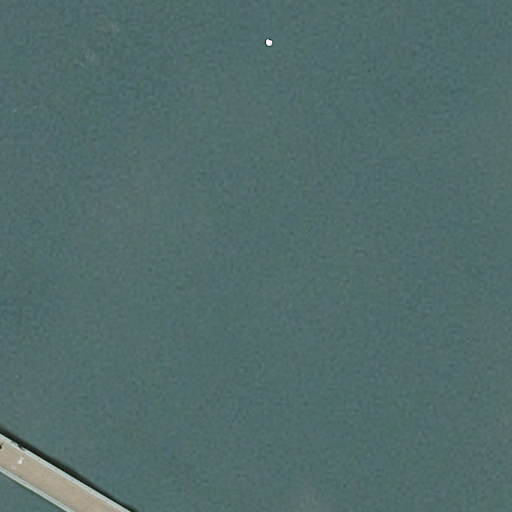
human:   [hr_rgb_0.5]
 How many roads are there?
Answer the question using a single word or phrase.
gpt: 1

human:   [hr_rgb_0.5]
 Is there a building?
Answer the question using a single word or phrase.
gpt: no

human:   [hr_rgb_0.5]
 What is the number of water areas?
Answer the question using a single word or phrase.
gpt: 1

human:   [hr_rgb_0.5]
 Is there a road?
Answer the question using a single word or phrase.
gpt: yes

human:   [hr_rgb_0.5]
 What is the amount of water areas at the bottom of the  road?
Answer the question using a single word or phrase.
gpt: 0

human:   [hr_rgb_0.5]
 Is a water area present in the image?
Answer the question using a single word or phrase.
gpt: yes

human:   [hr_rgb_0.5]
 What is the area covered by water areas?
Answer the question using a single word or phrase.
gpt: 10631m2

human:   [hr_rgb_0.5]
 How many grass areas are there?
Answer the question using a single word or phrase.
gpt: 0

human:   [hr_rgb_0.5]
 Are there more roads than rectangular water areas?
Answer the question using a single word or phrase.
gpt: no

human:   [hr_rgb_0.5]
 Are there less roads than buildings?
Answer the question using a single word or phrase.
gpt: no

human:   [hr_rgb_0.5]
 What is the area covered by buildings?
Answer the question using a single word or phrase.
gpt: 0m2

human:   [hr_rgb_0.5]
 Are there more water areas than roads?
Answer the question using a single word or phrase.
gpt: no

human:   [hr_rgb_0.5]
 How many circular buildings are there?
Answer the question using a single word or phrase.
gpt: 0

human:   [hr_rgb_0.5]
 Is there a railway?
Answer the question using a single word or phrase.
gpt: no

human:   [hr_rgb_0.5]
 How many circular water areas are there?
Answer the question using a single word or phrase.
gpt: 0

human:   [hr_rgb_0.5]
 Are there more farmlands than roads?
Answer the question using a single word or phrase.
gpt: no

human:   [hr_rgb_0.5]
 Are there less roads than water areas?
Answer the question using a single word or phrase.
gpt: no

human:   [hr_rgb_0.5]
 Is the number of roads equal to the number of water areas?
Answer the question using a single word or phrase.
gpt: yes

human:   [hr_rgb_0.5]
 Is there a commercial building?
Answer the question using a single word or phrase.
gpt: no

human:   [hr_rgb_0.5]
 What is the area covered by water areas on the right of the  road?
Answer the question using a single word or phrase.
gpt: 0m2

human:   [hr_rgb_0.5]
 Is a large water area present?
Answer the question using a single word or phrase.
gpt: yes

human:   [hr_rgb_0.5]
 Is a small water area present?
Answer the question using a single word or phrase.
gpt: no

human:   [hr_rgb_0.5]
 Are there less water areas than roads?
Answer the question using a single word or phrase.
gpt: no

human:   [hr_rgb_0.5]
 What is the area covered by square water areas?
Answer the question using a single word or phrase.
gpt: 0m2

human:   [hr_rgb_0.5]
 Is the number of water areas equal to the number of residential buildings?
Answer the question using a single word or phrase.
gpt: no

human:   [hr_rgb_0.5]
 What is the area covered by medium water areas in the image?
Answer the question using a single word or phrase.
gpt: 0m2

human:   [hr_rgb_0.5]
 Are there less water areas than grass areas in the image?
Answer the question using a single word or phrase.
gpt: no

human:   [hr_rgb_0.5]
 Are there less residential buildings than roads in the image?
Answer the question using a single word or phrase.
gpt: yes

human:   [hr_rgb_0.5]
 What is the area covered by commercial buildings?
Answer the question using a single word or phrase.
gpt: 0m2

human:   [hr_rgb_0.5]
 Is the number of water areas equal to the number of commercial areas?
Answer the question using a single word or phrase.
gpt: no

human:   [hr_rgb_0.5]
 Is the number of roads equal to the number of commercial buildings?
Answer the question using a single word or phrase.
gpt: no

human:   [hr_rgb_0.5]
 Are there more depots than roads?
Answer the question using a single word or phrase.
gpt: no

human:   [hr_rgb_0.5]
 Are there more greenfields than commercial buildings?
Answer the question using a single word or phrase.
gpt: no

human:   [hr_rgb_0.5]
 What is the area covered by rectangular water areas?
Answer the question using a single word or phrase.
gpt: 10631m2

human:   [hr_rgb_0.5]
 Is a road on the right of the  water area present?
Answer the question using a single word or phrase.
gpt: no

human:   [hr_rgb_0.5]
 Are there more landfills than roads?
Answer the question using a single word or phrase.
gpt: no

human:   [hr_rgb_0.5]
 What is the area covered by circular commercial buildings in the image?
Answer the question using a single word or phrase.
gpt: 0m2

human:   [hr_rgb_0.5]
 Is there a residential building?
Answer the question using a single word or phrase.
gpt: no

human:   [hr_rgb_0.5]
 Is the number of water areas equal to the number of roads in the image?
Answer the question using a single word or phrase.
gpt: yes

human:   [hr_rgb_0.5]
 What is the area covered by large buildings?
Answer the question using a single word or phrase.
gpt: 0m2

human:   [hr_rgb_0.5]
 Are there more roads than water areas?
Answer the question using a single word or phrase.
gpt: no

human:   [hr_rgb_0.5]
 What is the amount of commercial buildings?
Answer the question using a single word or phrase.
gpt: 0

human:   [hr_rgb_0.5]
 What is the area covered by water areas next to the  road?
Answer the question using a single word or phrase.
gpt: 10631m2

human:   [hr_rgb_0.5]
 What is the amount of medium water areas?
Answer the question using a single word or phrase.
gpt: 0

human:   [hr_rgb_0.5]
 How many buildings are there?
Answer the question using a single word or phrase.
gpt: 0

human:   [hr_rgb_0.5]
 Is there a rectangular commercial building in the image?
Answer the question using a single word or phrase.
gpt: no

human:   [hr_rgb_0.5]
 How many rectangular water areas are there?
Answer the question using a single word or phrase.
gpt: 1

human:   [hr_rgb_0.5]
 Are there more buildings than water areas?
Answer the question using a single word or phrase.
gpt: no

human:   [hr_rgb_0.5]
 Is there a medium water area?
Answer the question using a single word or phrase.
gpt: no

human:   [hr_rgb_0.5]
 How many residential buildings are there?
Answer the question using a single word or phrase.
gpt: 0

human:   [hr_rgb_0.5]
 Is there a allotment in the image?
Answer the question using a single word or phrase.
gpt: no

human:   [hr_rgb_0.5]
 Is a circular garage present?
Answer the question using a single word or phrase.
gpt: no

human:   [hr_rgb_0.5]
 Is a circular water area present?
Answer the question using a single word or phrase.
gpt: no

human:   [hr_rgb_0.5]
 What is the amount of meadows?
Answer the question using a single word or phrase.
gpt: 0

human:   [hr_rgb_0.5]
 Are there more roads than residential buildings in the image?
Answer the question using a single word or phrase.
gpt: yes

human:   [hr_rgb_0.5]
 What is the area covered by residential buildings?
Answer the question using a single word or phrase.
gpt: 0m2

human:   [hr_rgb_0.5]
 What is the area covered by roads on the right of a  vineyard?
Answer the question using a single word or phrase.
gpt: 0m2

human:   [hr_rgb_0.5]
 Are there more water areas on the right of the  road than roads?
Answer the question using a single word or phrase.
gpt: no

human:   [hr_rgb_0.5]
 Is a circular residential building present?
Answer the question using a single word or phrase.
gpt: no

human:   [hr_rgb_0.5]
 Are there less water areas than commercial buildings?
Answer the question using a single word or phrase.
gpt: no

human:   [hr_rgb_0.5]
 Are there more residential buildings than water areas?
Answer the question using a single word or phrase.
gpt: no

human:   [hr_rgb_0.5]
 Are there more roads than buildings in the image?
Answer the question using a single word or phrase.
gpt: yes

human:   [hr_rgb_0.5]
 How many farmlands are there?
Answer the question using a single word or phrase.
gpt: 0

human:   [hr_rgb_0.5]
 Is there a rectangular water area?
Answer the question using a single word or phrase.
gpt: yes